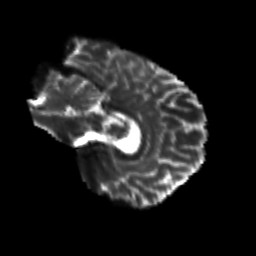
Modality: T2w
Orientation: sagittal
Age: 29
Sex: male
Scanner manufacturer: siemens
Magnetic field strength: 3 T
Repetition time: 3.5 s
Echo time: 0.125 s